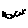
Label: cat